Aerial crown-view tile of a tropical tree (Barro Colorado Island, Panama), acquired 20250715:
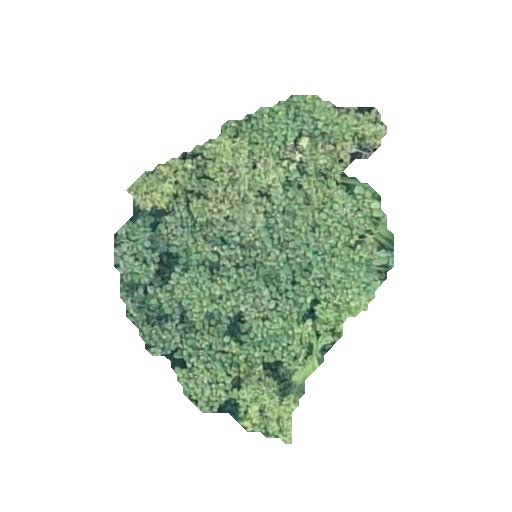
Species: Ochroma pyramidale
GBIF accepted scientific name: Ochroma pyramidale
Crown area: 94.498 m²